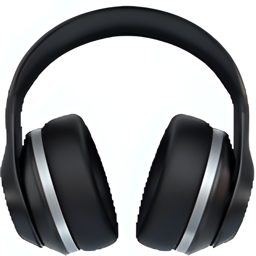
Name: headphone
Emoji: 🎧
Group: Objects
Sub-group: music